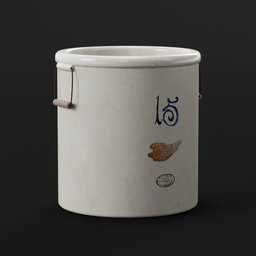
Label: tools